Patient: sex M, age 78
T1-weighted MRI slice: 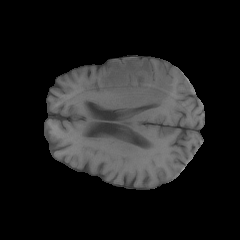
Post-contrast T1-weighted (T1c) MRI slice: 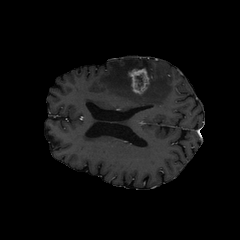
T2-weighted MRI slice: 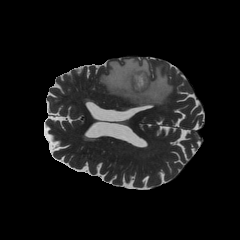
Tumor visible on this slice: yes
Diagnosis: Glioblastoma, IDH-wildtype
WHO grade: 4